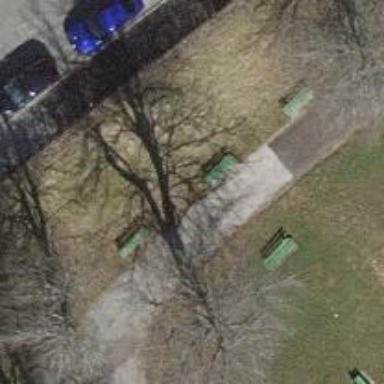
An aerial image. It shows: Bench for seating.